Field crop: tomato
Growth stage: 2
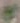
Species: solanum